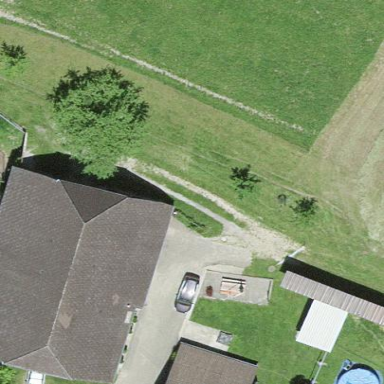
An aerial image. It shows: Farm building.